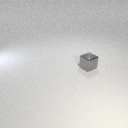
small gray metal cube